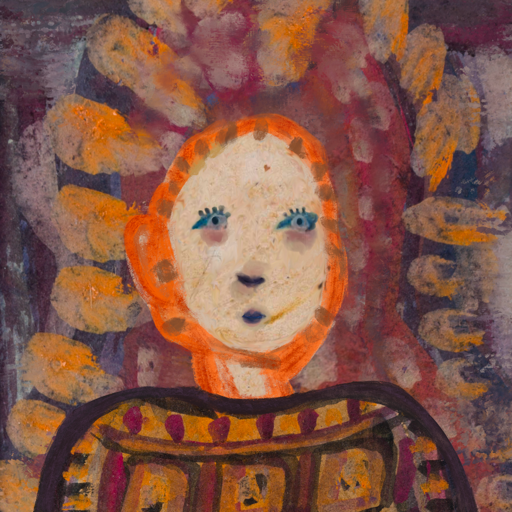
Background: Doll, Head And Neck Front: Rupkatha, Face Front: Hill_Girl, Bust: Doll, Hair Front: Blank, Head Accessory: Blank, Second Necklace: Blank, Necklace: Blank, Baby: Blank